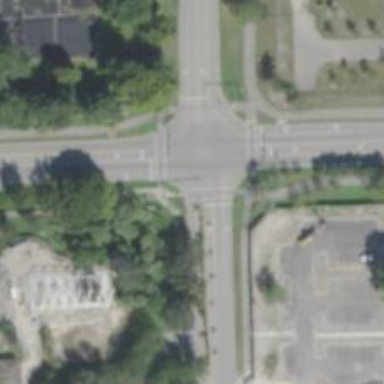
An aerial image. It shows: Crossing on footway.